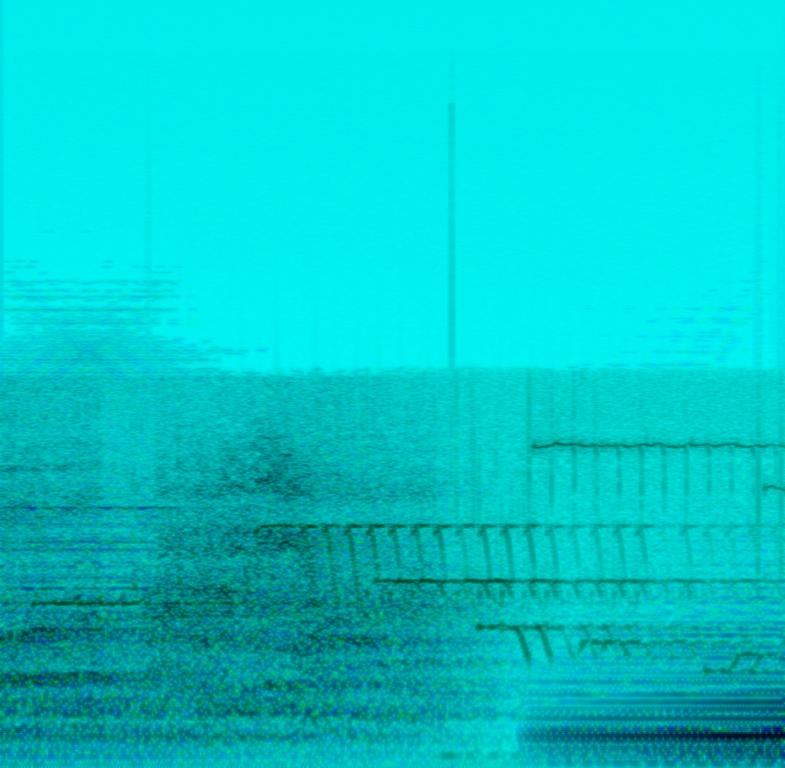
The low quality recording features a weird arrangement of low growly sounds, alarm sound effects and wide synth pad progression. It sounds weird and spacey, almost like outer space communication.